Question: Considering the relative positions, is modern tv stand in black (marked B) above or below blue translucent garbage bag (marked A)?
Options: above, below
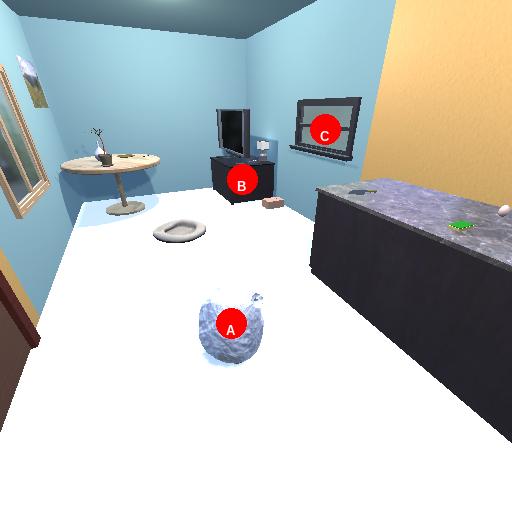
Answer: above